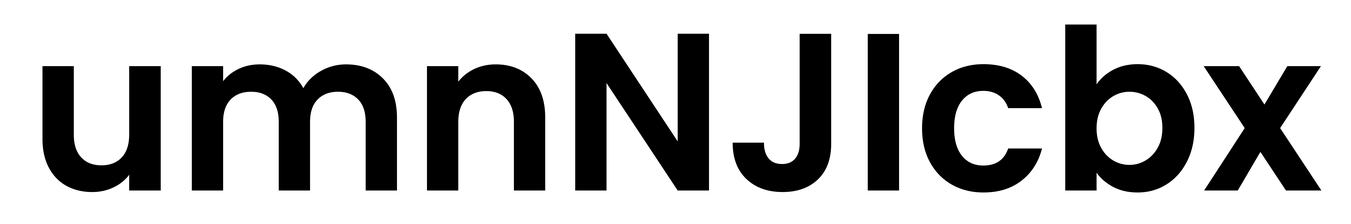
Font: Poppins-SemiBold